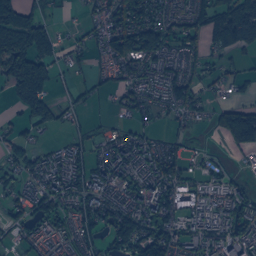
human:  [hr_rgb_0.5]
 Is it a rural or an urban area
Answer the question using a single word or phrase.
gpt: urban

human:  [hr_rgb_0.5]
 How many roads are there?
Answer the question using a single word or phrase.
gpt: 1263

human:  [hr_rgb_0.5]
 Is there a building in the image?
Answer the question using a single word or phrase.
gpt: yes

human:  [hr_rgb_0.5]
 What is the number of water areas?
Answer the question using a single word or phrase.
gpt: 56

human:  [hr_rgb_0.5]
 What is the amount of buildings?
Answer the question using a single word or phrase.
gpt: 6691

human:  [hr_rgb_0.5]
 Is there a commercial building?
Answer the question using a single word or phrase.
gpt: yes

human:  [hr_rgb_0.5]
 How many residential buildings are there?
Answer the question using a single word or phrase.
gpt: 6428

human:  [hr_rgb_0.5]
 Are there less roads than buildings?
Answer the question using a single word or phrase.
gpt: yes

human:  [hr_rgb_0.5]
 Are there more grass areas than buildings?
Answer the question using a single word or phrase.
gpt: no

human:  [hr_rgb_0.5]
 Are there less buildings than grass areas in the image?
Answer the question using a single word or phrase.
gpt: no

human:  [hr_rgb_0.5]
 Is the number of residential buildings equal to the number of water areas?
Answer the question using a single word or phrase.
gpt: no

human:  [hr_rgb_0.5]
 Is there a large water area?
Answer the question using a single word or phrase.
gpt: yes

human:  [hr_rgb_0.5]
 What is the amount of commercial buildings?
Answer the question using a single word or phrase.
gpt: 53

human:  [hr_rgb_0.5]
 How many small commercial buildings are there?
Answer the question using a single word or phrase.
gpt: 47

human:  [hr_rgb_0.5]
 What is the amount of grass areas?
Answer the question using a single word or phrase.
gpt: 234

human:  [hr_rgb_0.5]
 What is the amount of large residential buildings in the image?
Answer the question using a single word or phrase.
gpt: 5

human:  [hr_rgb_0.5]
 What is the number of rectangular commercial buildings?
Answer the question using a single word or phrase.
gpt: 29

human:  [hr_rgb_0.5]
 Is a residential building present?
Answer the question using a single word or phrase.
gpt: yes

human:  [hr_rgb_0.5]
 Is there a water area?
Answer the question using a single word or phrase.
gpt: yes

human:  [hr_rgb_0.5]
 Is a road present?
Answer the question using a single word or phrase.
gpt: yes

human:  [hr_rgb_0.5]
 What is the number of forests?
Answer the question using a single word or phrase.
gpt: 278

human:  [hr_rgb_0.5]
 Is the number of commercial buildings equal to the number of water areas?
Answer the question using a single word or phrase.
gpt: no

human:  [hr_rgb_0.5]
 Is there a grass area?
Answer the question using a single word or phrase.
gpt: yes

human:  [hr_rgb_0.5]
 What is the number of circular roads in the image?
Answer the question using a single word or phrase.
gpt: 0

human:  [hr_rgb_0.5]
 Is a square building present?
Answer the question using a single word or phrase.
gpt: yes

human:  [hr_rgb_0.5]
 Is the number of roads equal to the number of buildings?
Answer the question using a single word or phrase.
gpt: no

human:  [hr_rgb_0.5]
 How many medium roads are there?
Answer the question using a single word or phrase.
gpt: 0

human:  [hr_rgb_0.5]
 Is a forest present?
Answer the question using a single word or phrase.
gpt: yes

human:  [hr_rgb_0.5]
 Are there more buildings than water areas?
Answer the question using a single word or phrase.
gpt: yes

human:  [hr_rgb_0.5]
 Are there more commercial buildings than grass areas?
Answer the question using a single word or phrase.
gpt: no

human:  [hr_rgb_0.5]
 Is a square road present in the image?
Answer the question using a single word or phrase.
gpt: no

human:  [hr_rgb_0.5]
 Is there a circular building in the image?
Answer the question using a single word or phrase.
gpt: yes

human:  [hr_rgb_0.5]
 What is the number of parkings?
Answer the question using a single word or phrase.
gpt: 14

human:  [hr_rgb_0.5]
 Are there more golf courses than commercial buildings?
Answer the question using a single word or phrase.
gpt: no

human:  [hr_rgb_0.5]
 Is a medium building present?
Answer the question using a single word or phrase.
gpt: yes

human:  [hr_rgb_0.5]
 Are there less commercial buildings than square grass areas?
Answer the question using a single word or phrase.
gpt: no

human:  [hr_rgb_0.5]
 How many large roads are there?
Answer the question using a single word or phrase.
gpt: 0

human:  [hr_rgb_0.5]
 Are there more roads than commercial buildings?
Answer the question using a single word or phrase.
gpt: yes

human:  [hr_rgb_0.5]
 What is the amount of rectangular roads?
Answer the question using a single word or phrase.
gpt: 0

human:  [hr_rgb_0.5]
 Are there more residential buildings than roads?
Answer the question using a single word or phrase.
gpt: yes

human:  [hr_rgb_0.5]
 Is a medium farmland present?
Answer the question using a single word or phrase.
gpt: no

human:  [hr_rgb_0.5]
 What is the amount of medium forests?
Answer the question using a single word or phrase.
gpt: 82

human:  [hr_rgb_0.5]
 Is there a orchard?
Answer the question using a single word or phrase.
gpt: yes

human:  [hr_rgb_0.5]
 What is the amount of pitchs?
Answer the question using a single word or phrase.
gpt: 17

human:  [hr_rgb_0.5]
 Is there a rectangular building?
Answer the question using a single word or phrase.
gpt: yes

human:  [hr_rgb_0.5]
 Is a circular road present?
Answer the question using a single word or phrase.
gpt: no

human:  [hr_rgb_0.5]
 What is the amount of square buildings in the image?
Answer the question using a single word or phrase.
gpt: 8

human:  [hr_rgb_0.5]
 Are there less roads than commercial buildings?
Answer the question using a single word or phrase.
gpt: no

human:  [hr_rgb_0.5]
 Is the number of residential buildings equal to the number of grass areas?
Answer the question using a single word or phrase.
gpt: no

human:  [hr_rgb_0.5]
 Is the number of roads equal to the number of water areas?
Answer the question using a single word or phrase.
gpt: no

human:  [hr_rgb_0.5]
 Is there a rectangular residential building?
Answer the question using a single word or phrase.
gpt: yes

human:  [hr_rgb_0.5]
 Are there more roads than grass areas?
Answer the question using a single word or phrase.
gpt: yes

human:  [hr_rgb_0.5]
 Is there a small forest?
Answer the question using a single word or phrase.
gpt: yes

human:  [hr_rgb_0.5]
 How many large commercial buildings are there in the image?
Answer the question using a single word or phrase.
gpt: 2

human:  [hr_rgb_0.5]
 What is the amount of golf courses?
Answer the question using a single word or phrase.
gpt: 1

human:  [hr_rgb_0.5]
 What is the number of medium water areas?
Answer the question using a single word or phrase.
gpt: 11

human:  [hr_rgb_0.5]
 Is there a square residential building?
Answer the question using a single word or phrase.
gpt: yes

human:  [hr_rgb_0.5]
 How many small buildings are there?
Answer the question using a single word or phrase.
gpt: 6660

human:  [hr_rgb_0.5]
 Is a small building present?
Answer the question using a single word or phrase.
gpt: yes

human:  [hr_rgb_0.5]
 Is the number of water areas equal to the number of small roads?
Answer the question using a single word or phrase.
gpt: no

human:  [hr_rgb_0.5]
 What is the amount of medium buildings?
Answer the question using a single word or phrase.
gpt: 22

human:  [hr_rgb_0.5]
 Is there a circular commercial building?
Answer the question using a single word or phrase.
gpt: no

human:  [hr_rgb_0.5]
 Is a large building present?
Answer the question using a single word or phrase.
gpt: yes

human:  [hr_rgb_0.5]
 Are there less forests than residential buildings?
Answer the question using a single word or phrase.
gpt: yes